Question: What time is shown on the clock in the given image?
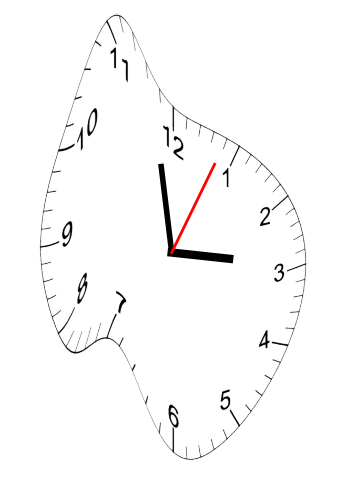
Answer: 02:58:04